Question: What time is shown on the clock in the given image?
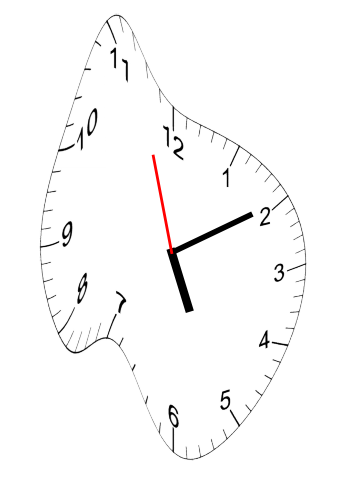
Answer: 05:09:57